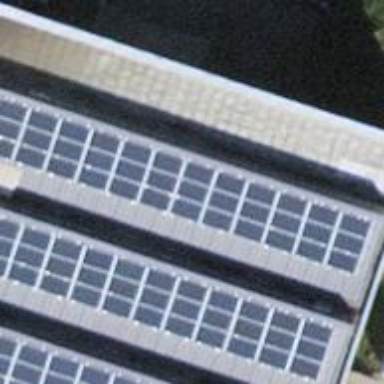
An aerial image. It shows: Solar power generator with photovoltaic panels.